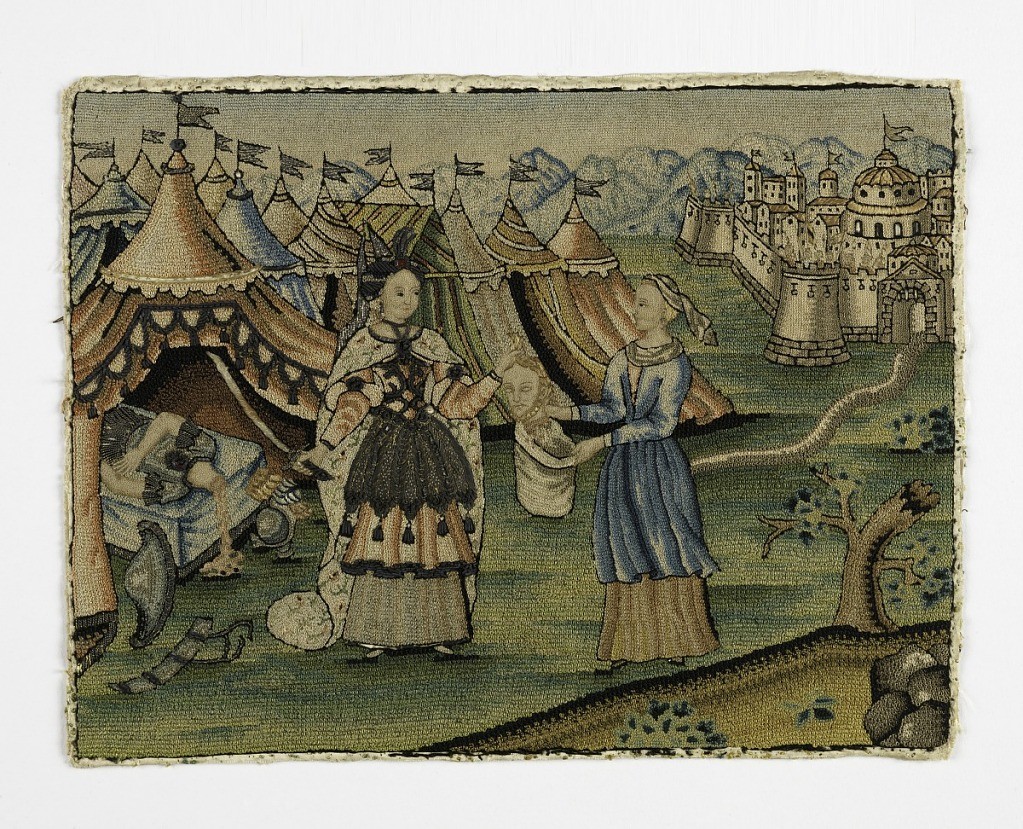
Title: Embroidered picture
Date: late 17th century
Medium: silk, metallic threads, sequins, linen (backing) Technique: embroidered using knot, split, satin, surface satin, and couching stitches on silk plain weave; plain weave linen backing
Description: Small embroidered picture depicting the story of Judith and Holofernes, worked almost entirely in knot stitches on white silk using colored silks and metallic threads. Judith, holding a sword in one hand and the head of Holofernes in the other, is about to drop the head into a sack which her attendant holds out. The body of Holofernes is seen just behind her, inside a tent. In the background are an encampment of tents, the walls and towers of a settlement, and mountains. Judith is dressed in a mantle and pointed headdress. The attendant is dressed in simpler costume of buff skirt and blue overdress with a scarf and headdress. The faces are worked in knot stitch and only details of eyebrows, lips and hair are in satin stitch.